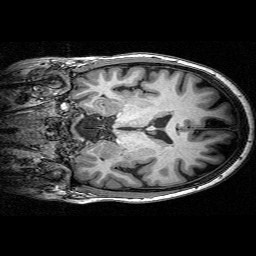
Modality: T1w
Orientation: coronal
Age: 59
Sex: female
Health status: ill
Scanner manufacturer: siemens
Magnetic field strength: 3 T
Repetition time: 0.0025 s
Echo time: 0.00336 s